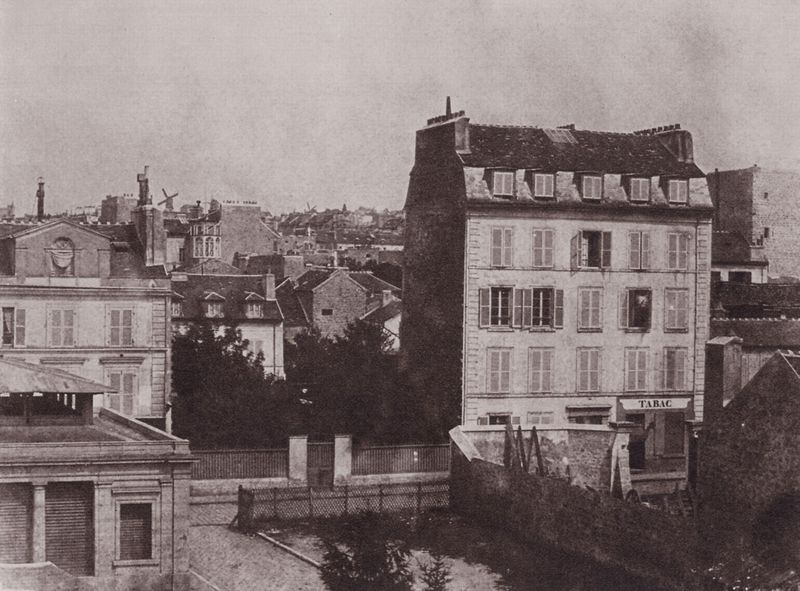
Titel: Die Rue Boursault, im Hintergrund die Mühlen von Monmartre
Künstler: Hippolyte Bayard
Schlagwörter: baum, berg, dunkel, himmel, mann, wasser, weiß, bäume, fluss, landschaft, stadt, teich, fenster, frankreich, frau, grau, hell, holz, paris, schwarz, strasse, szene, terasse, tür, anlage, blick, dach, gebäude, haus, weg, zaun, architektur, mensch, stein, bild, holland, häuser, hügel, mühle, windmühle, brücke, büsche, gewässer, kanal, klassizismus, fensterläden, kamin, kamine, schornstein, turm, garten, balkon, schrift, ecke, ansicht, fassade, fassaden, geschäft, wohnhäuser, dächer, mauer, schornsteine, ziegel, hof, lattenzaun, türe, laden, läden, platz, sepia, strom, wehr, geländer, geschlossen, tor, foto, fotografie, photographie, stadtansicht, eingang, erker, hinterhof, schild, ruine, wohnhaus, türme, münchen, übergang, gauben, schwarzweiss, radierung, stich, text, kiosk, jalousie, topografie, tanne, französich, photo, mauern, urban, wien, geöffnet, stockwerke, moulin rouge, fot, europa, tabak, lüften, stadtviertel, mont, ladenzeile, rolladen, mont martre, tabac, baume, viertel, jalousien, frua, stadtansichten, freistehend, belgien, rollos, phtographie, fotogragie, store, tersse, rollladen, hazs, bühlen, hjäuser, ladengeschäft, montmatre, pigalle, tabakgeschäft, wassrr, gartn, baugrundstück, heruntergelassen, 19. jahrhundert, e, tbac, taric, jaloussie